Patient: sex F, age 70
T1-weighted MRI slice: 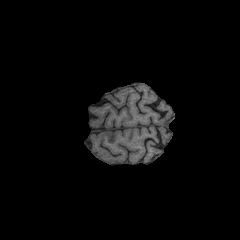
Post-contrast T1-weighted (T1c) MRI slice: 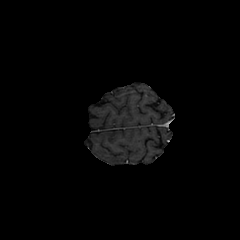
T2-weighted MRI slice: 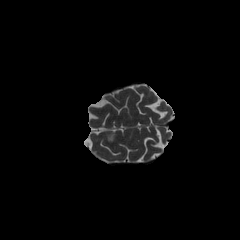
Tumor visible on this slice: yes
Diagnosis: Oligodendroglioma, IDH-mutant, 1p/19q-codeleted
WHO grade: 2